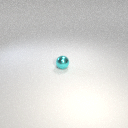
small cyan metal sphere